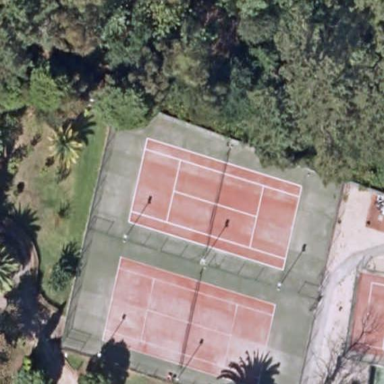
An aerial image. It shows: Tennis court on pitch.